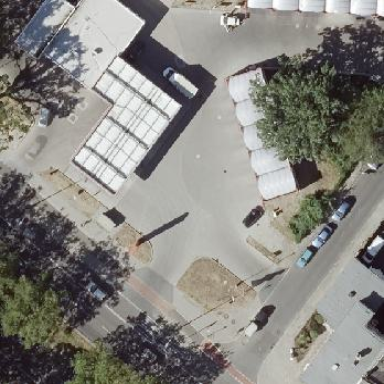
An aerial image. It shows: Retail fuel station providing compressed natural gas (CNG).